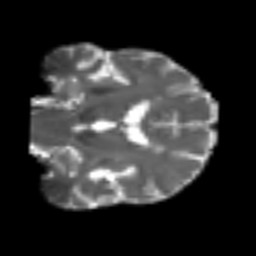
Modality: T2w
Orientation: coronal
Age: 74
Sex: male
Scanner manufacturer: siemens
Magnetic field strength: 3 T
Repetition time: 4.987 s
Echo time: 0.0792 s